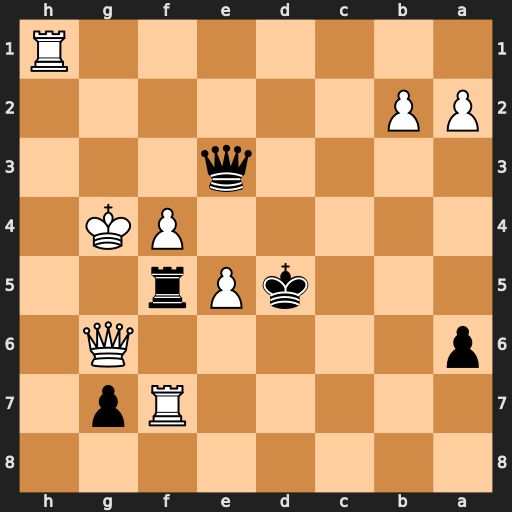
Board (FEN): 8/5Rp1/p5Q1/3kPr2/5PK1/4q3/PP6/7R
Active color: b
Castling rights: -
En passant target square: -
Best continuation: Qxf4+ Kh3 Qf3+ Kh2 Rh5+ Qxh5 Qxh5+